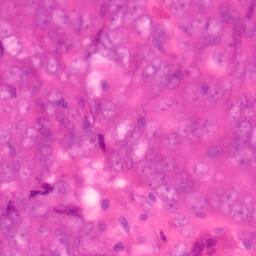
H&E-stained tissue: Colon